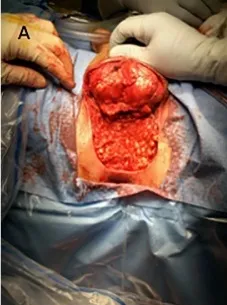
Post wide excision.
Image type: medical_photograph (other_medical_photograph)